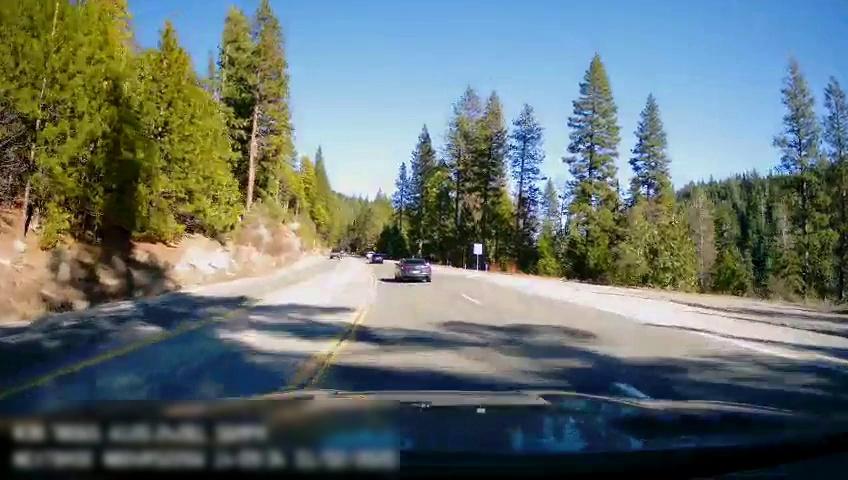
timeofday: Day
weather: Sunny
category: Drivable Space
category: Vehicles | Car
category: Vehicles | Car
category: Vehicles | Car
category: Lanes | Current Lane
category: Lanes | Current Lane
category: Lanes | Opposite Lane
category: Lanes | Current Lane